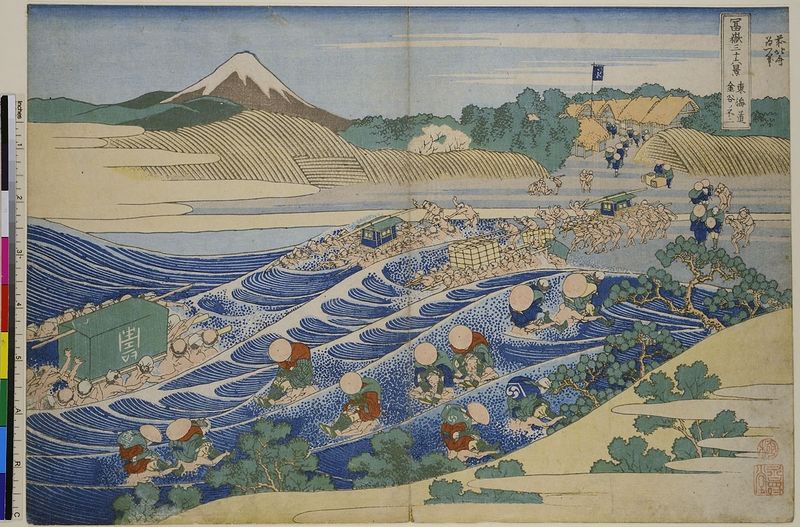
Titel: Der Fuji bei Kanaya an der Tokaido, Blatt 45 aus der Serie: 36 Ansichten des Fuji
Künstler: Katsushika Hokusai
Standort: Hamburg
Institution: Museum für Kunst und Gewerbe Hamburg
Schlagwörter: berg, blau, wasser, bäume, fluss, landschaft, menschen, stadt, zeichnung, tragen, felder, bauern, holzschnitt, japan, schrift, strand, wellen, kisten, ort, berge, gebirge, zug, dorf, schriftzug, schriftzeichen, stadtansicht, vulkan, schwimmen, asien, druckgraphik, druckgrafik, china, mittelalter, verkehr, zeit, farbholzschnitt, schifffahrt, sieb, reis, fernost, edo, transportieren, fuji, fujiyama, reproduktionen, volcano, druckerzeugnisse, schwimmsport, volcan, oigawa, daimyo, fujisan